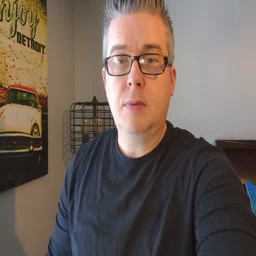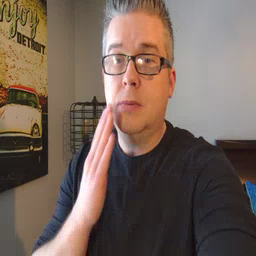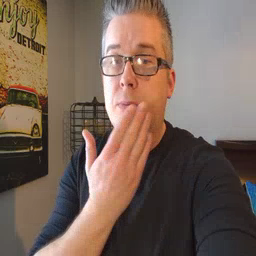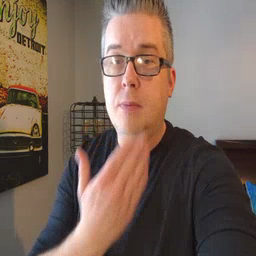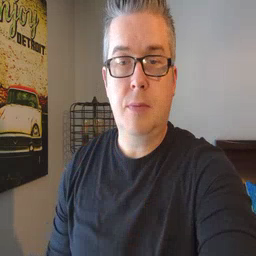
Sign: napkin